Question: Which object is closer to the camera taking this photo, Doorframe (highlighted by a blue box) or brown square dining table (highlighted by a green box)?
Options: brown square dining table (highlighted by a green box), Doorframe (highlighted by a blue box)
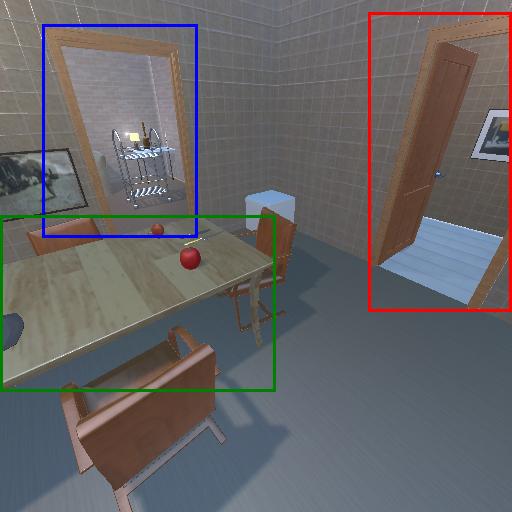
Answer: brown square dining table (highlighted by a green box)